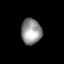
Tissue: lung
Cell type: Epithelial cells
Senescence score: 0.607
Nuclear area (px): 516
Mean DAPI intensity: 146.744